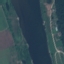
Land use / land cover: River